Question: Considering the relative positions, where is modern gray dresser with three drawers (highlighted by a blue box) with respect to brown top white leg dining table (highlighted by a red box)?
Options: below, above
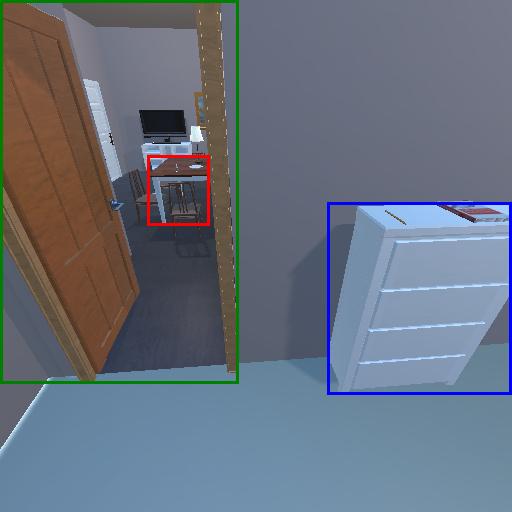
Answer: below